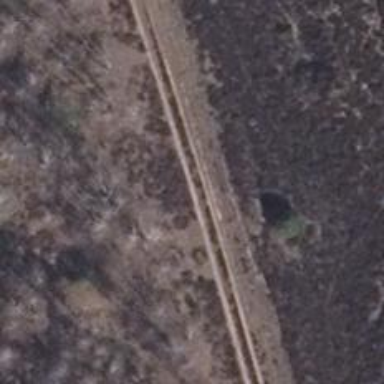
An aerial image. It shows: Sandy track road with grade3 tracktype.